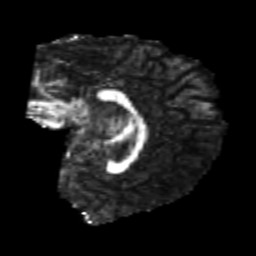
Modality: FA
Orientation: sagittal
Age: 25
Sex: male
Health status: healthy
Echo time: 0.074 s